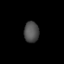
Tissue: lung
Cell type: Myeloid cells
Senescence score: 0.1936
Nuclear area (px): 304
Mean DAPI intensity: 78.444